Field crop: maize
Growth stage: 2
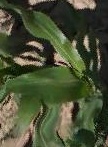
Species: maize